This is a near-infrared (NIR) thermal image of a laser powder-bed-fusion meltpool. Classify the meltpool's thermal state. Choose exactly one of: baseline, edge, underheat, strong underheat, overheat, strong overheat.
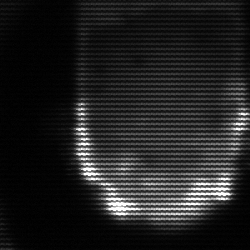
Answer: baseline